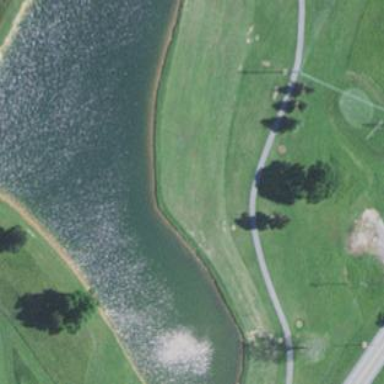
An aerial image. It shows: Scenic view of water hazard on golf course. The natural water feature adds beauty to the landscape.